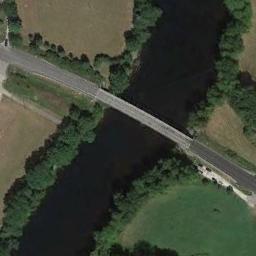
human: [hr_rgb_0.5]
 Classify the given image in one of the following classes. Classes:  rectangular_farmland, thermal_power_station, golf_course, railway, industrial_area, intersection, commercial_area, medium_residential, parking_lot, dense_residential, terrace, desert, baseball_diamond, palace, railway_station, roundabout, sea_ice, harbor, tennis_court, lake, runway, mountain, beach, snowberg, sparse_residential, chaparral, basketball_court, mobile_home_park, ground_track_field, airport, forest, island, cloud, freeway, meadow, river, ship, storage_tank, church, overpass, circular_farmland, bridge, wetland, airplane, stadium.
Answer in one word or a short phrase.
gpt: bridge